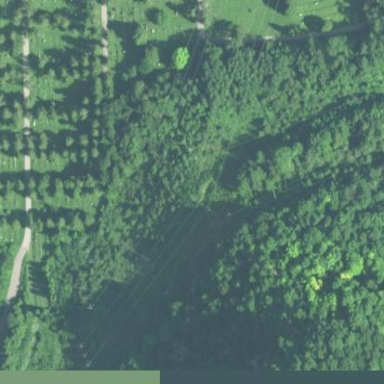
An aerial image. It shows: Cemetery.